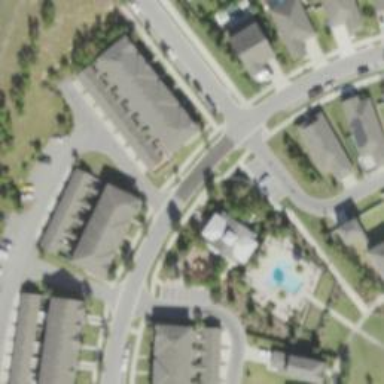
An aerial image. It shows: Residential footway.